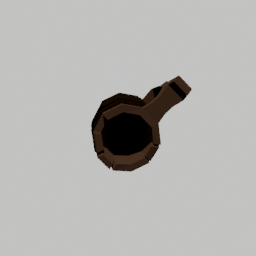
Label: tools